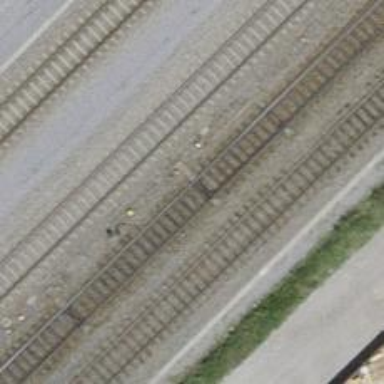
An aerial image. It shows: Railway track with contact lines for electrification.